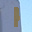
Label: 1